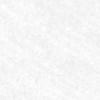
Label: no_change